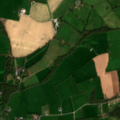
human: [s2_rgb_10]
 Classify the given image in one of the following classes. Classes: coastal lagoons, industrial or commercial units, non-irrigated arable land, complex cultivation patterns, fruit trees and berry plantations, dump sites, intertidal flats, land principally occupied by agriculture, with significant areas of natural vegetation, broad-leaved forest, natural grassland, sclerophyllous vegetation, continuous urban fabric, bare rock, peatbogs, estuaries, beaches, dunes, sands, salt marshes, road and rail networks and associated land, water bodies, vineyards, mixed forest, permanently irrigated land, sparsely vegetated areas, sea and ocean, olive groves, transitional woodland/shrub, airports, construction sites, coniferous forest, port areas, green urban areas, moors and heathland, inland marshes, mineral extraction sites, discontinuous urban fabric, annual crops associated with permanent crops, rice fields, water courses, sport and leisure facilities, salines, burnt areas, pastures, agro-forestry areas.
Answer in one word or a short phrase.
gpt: non-irrigated arable land, pastures